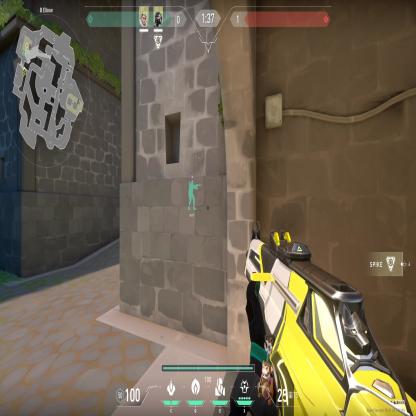
Label: teammate